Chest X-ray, AP view. Patient: 47 years old, sex M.
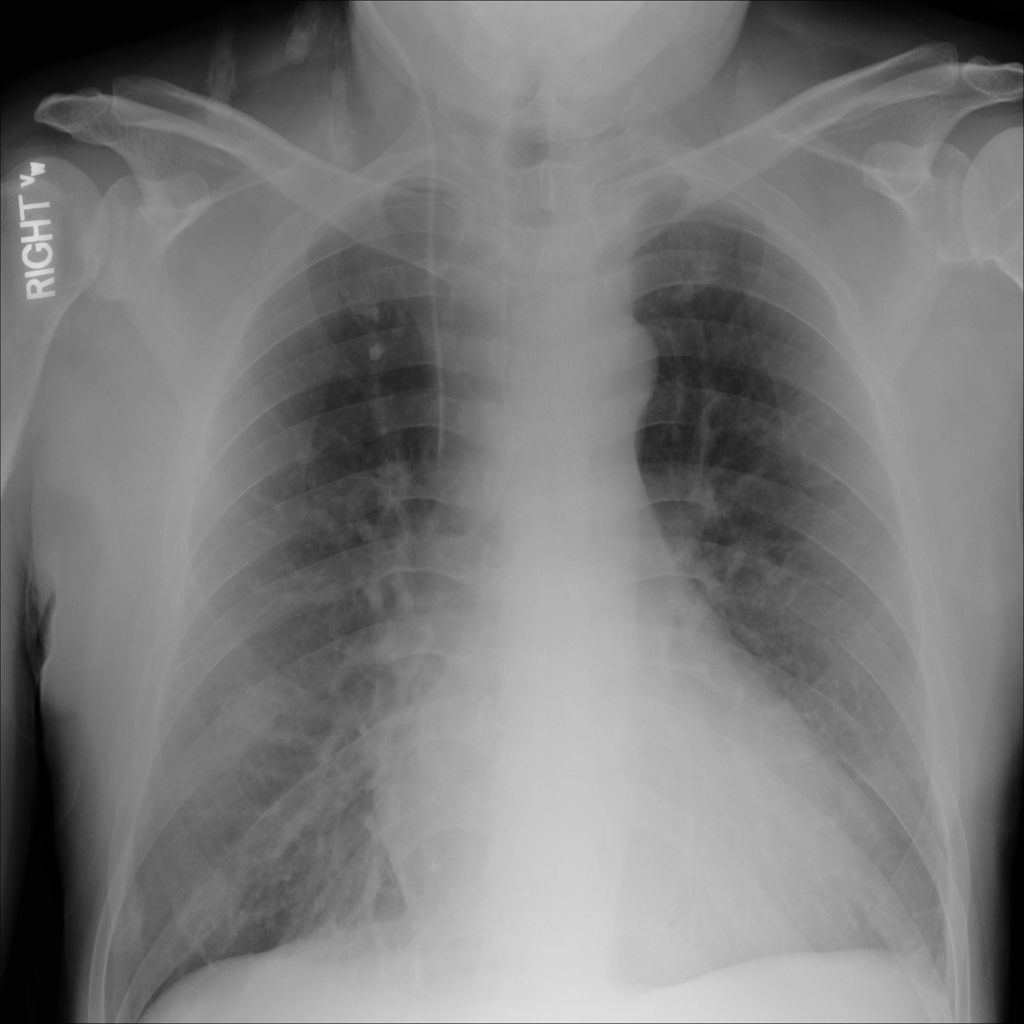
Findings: No Finding